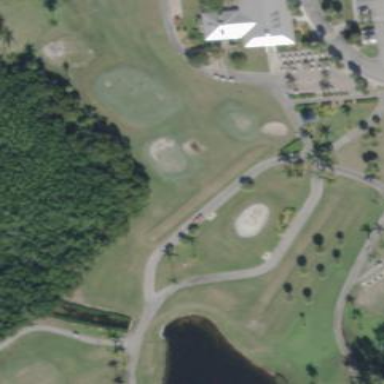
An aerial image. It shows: Grass area designated as golf tee.